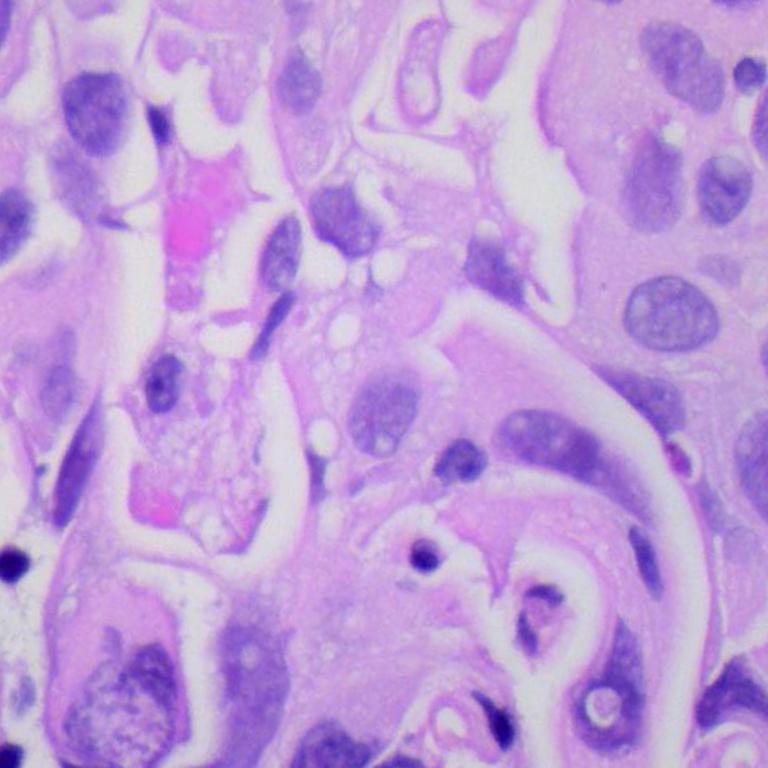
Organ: lung
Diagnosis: adenocarcinomas